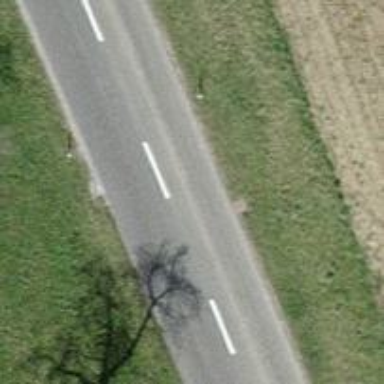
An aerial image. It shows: Asphalt road classified as tertiary.